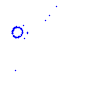
Particle: proton